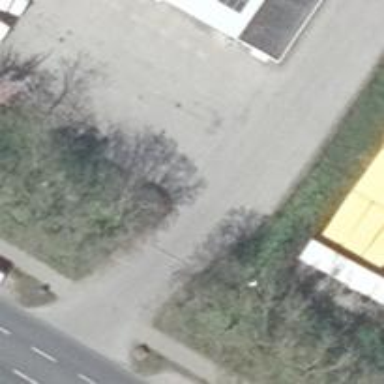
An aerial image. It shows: Road serving as parking aisle.